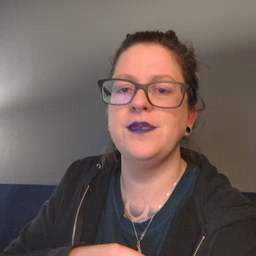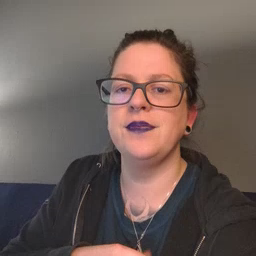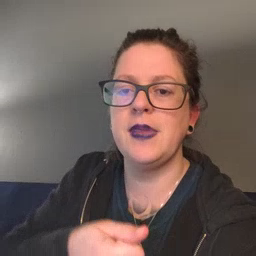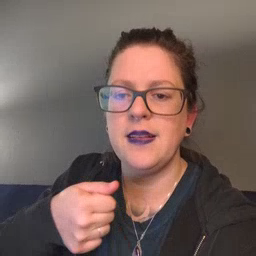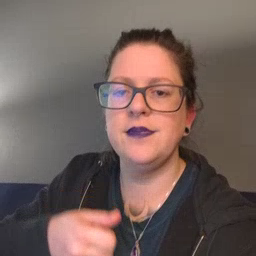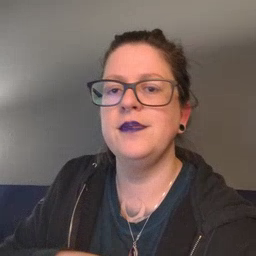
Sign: hide